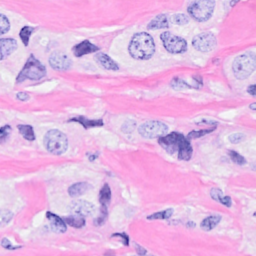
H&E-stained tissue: Breast